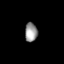
Tissue: prostate
Cell type: Fibroblasts
Senescence score: 0.7437
Nuclear area (px): 233
Mean DAPI intensity: 150.635